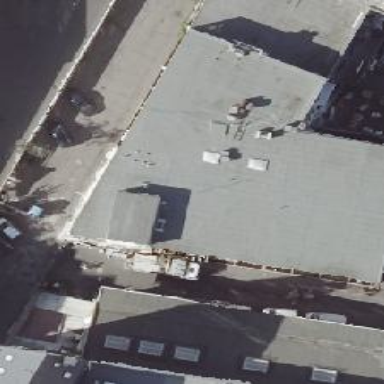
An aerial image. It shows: Furniture shop.